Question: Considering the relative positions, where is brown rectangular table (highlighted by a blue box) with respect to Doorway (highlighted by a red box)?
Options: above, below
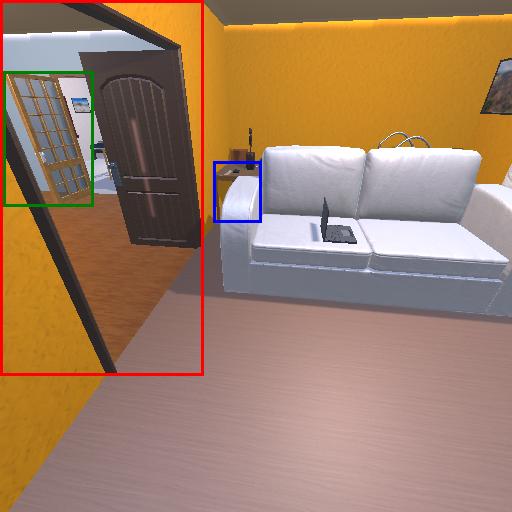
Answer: above